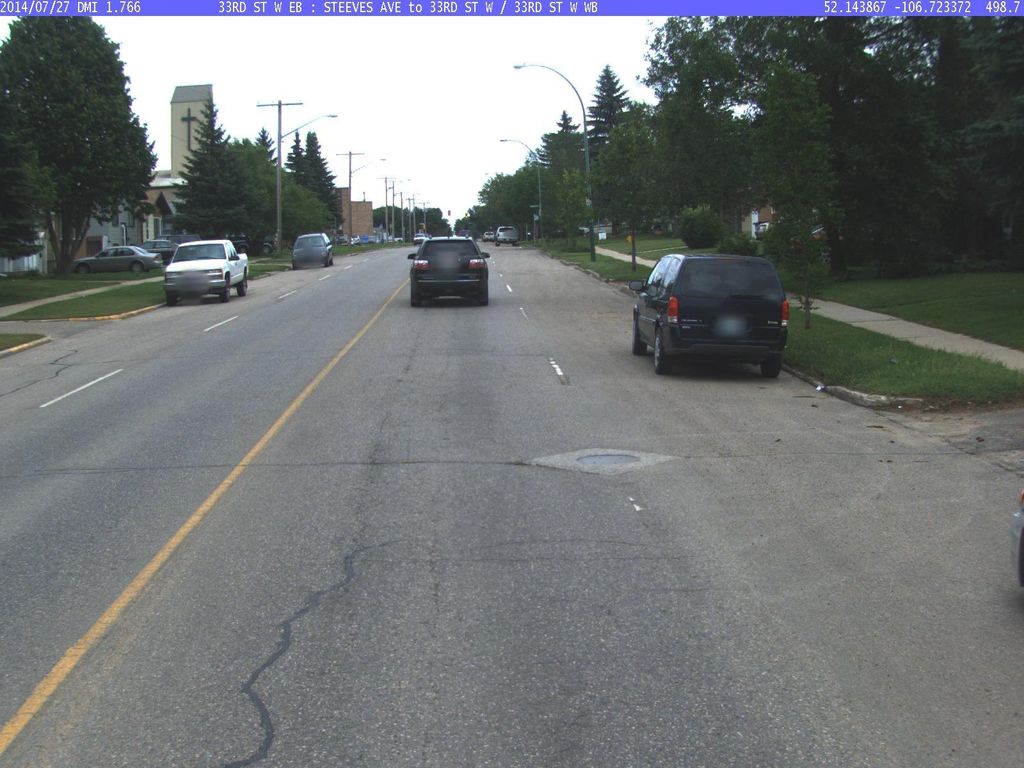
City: saskatoon